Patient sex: F
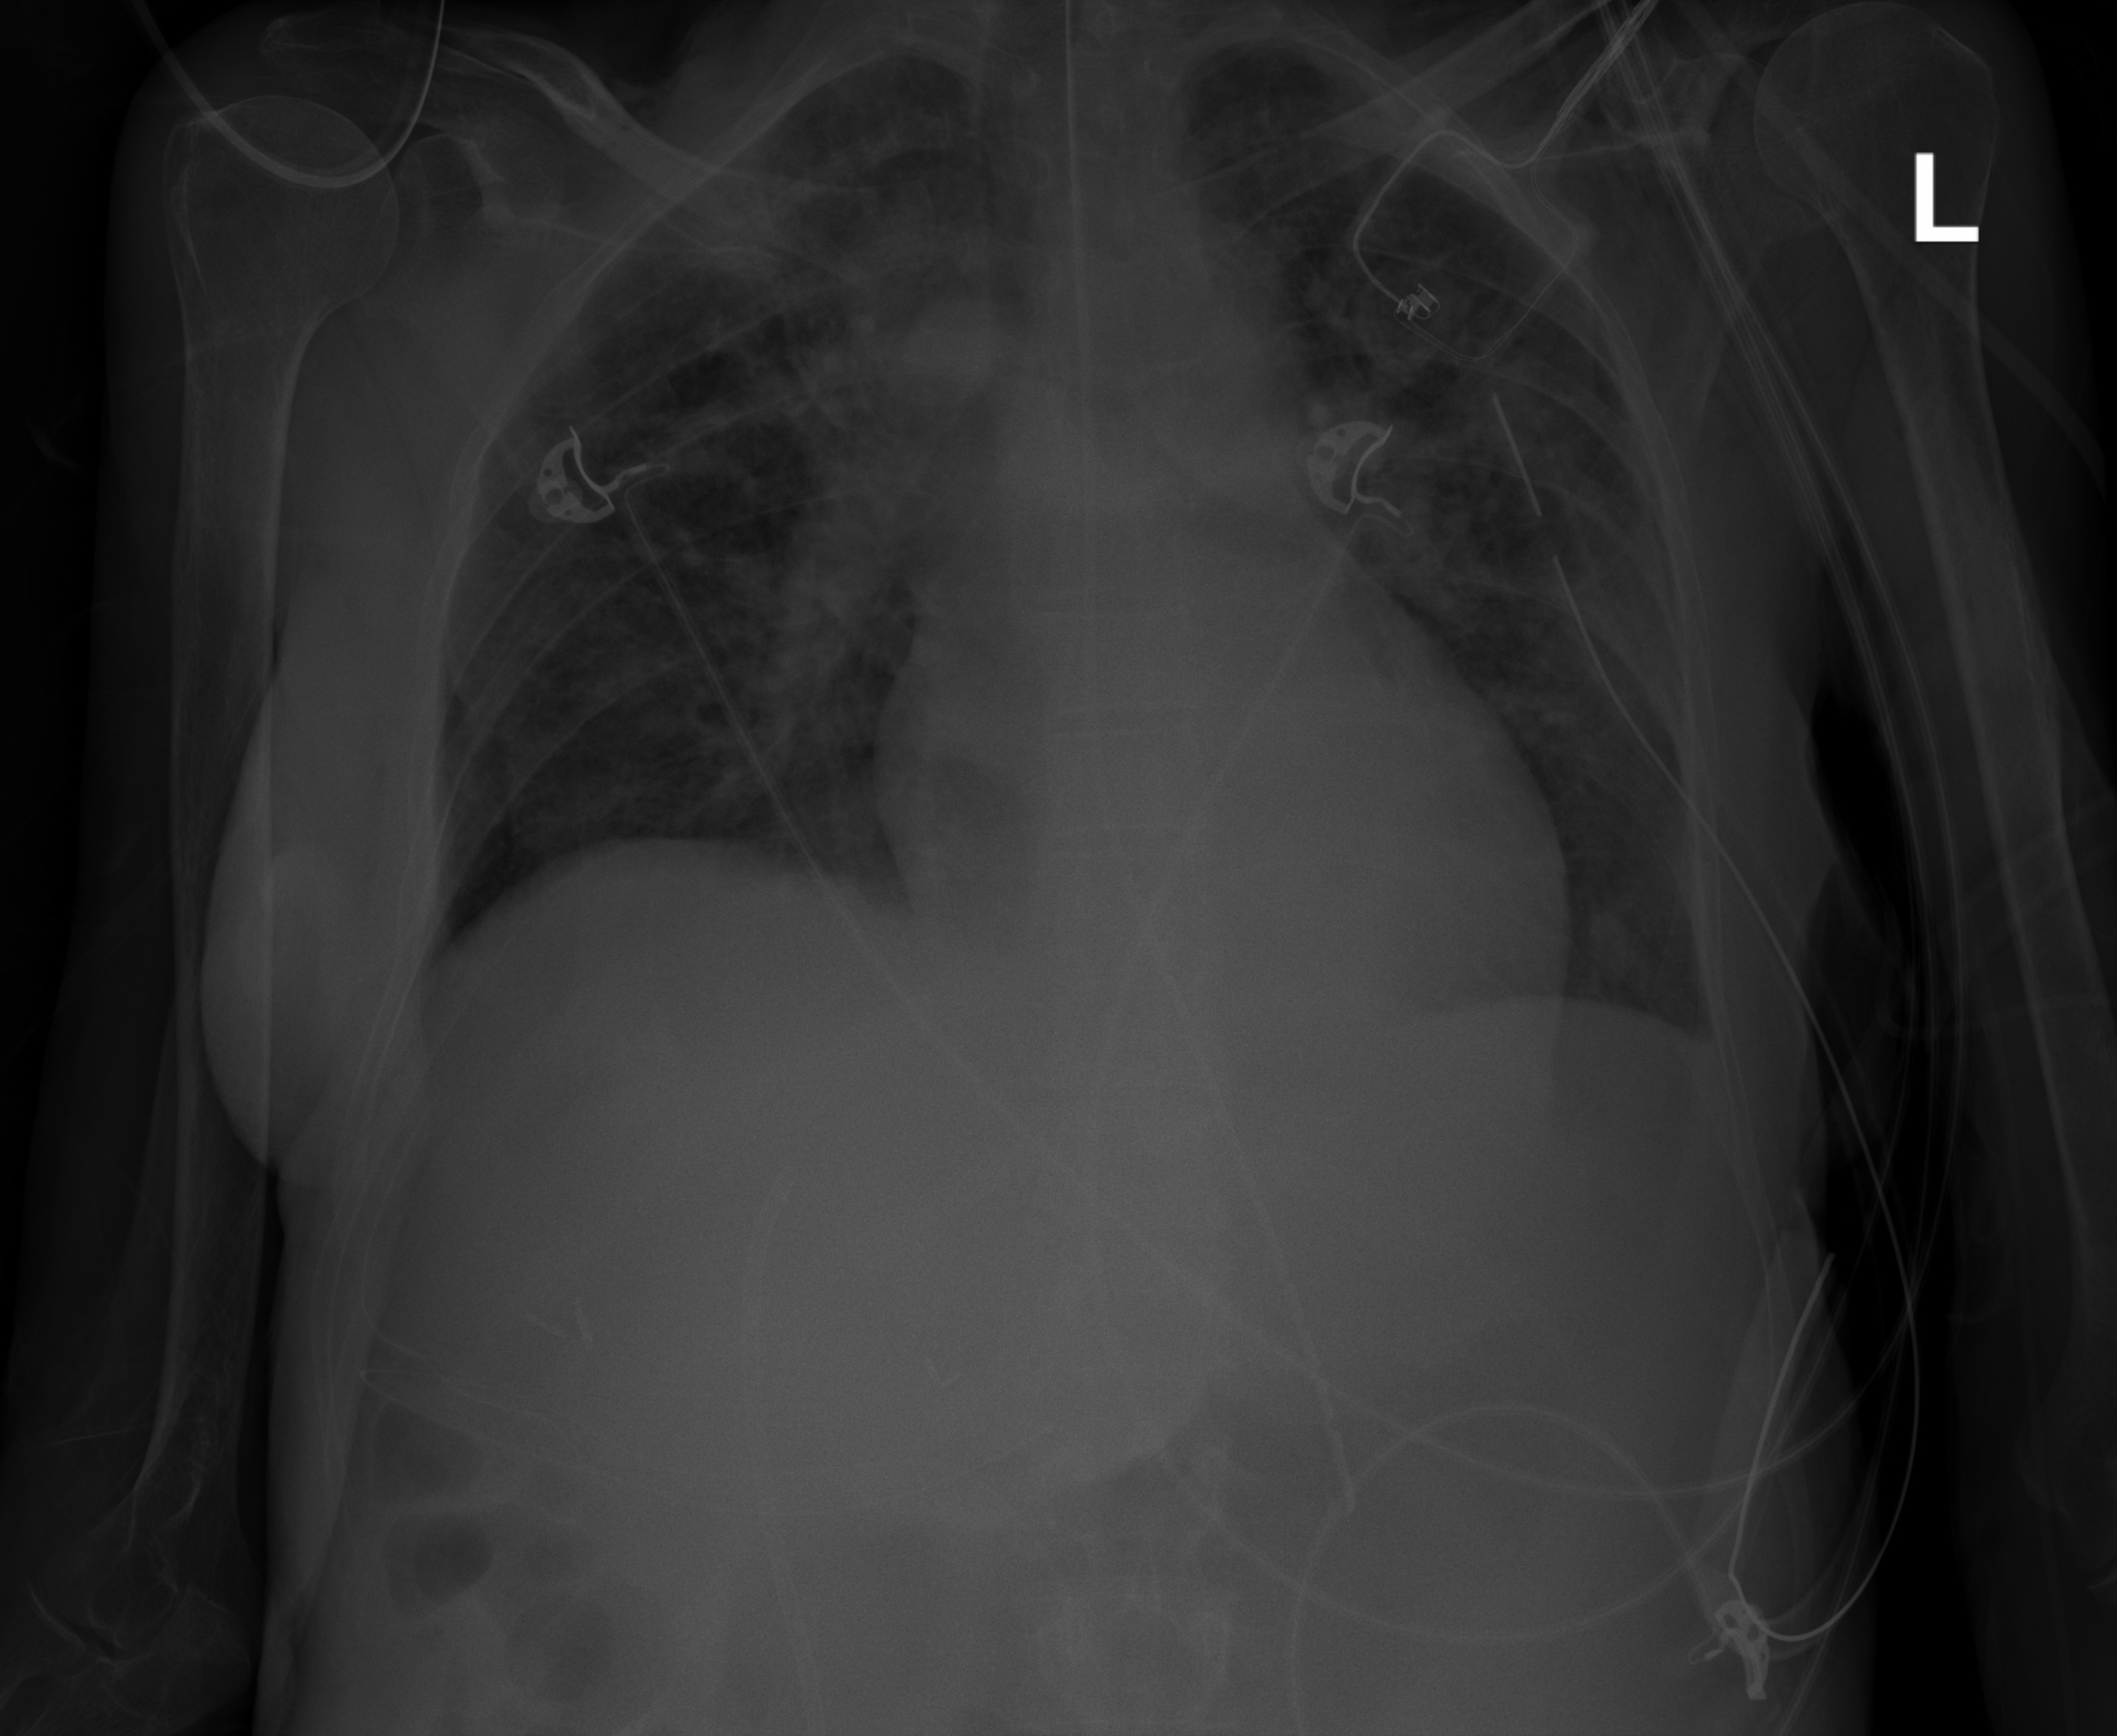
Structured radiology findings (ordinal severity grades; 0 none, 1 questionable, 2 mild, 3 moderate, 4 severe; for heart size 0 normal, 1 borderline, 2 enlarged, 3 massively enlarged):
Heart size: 0
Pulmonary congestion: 0
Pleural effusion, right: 0
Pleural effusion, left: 2
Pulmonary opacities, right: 3
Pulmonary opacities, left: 3
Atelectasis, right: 3
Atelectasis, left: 2